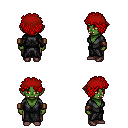
a pixel art fantasy rpg character, female body template, orc, green skin, gray robe, robe skirt, red curly afro hairstyle, red bandana, leather bracers, maroon shoes, four views (front, back, left, right), 2x2 character sprite sheet, small pixel art, hard edges, no anti-aliasing